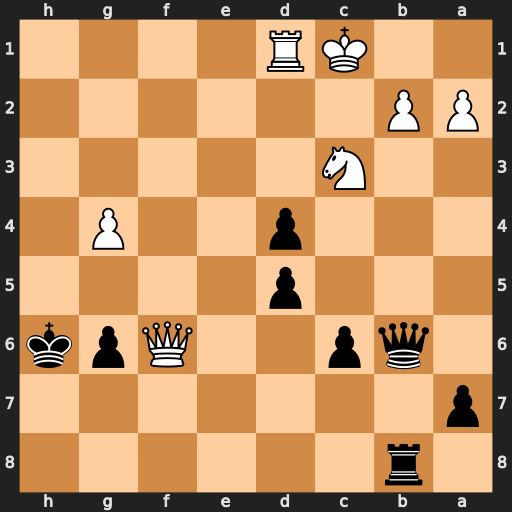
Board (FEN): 1r6/p7/1qp2Qpk/3p4/3p2P1/2N5/PP6/2KR4
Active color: b
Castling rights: -
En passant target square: -
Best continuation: Qxb2#